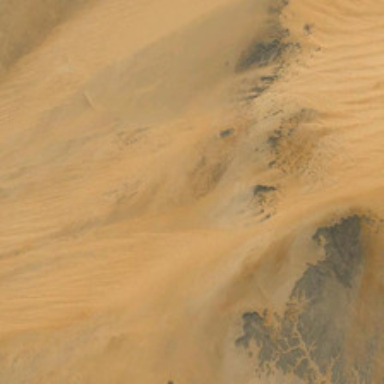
It is a large piece of yellow desert over a mountain .